Interaction volume radius: 5 \u00c5
Interaction volume height: 15 \u00c5
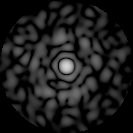
Disorder parameter: 0.8287